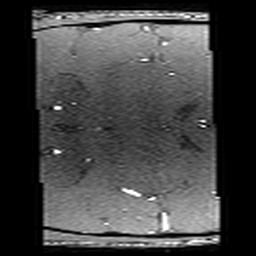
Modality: angio
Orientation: coronal
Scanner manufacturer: philips
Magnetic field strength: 7 T
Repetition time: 0.024 s
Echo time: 0.00384 s